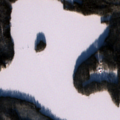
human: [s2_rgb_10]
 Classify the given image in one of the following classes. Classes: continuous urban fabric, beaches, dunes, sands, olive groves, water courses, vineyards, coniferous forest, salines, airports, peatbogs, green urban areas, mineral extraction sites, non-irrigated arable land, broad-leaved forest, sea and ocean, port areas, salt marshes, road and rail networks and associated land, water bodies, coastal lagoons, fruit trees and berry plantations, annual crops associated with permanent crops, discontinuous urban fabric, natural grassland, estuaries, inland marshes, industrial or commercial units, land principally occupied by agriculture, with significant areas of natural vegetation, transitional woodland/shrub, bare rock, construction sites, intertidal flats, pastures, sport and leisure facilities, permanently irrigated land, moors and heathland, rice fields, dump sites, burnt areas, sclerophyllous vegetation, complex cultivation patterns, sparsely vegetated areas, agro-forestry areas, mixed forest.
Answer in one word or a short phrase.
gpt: land principally occupied by agriculture, with significant areas of natural vegetation, coniferous forest, water bodies